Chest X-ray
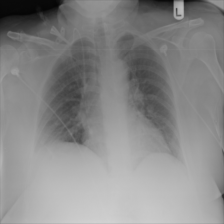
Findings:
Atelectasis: negative
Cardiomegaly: negative
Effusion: negative
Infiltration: negative
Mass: negative
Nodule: negative
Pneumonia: negative
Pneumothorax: negative
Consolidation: negative
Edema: negative
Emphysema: negative
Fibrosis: negative
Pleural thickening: negative
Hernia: negative